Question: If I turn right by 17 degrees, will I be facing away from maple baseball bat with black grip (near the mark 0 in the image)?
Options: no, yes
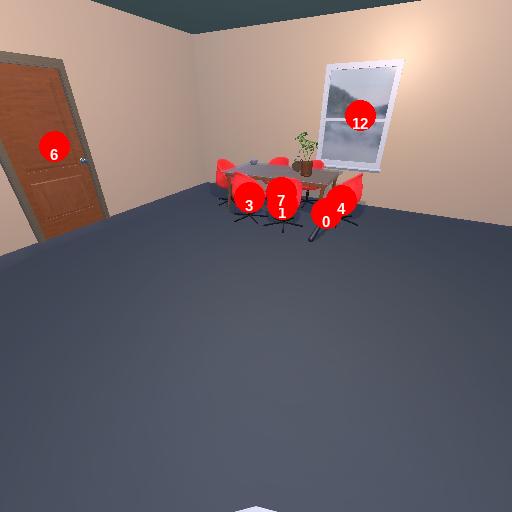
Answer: no